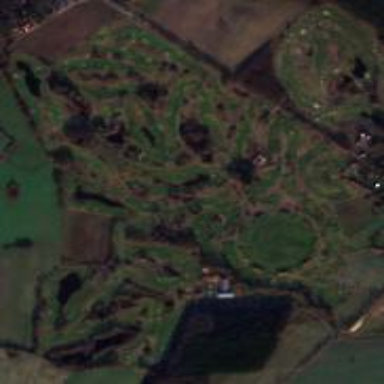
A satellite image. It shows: Golf course surrounded by greenery.